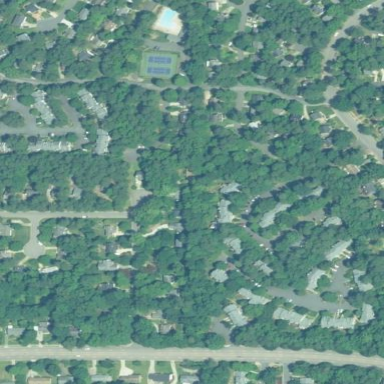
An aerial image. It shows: Residential area within neighborhood.